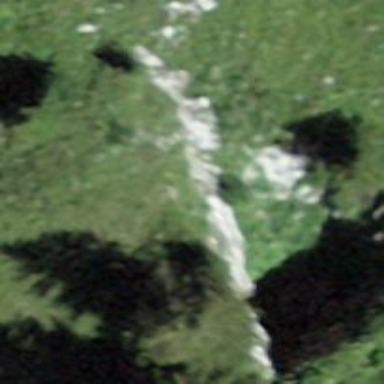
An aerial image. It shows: Natural cliff.